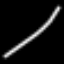
Label: line